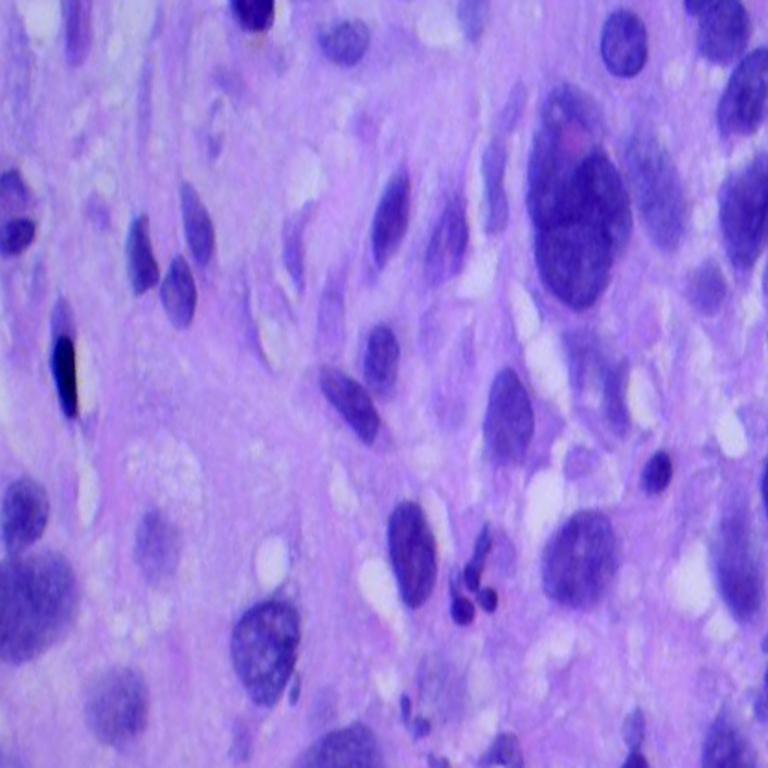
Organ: lung
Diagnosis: squamous carcinomas